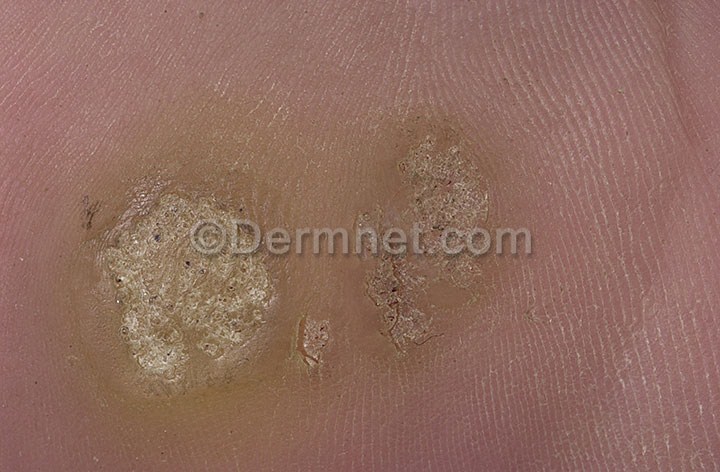
Disease: Warts Molluscum and other Viral Infections